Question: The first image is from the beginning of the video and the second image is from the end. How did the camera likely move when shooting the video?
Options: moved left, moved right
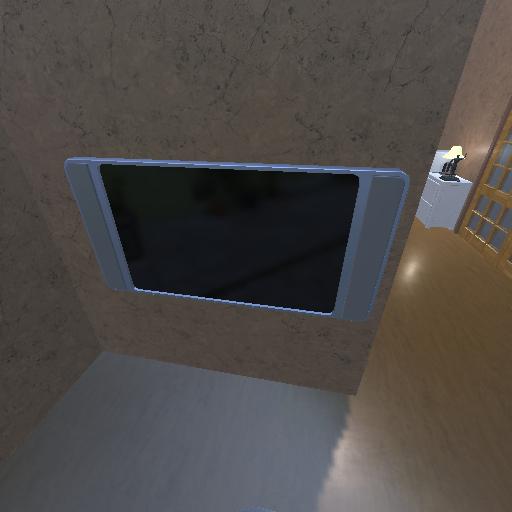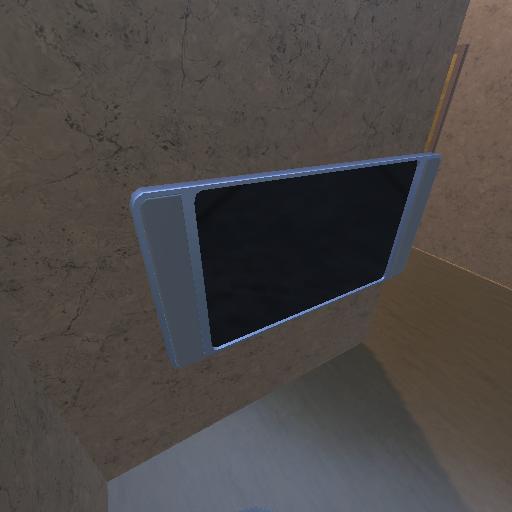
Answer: moved left